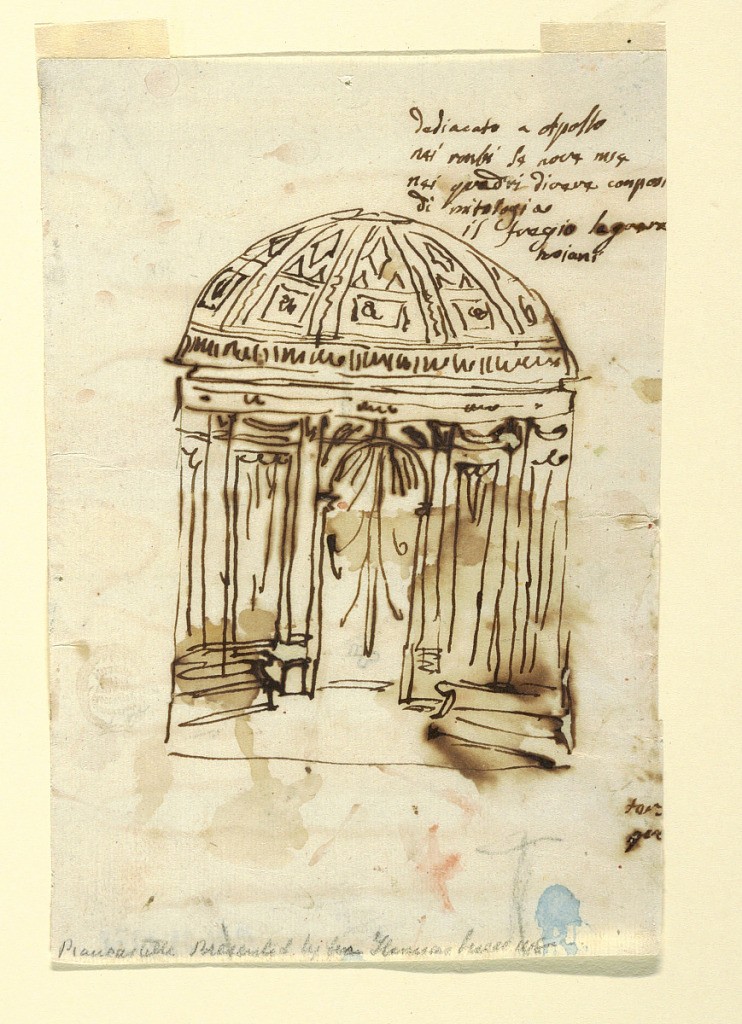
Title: Elevation of a Small Round Domed Room
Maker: Felice Giani, Italian, 1758–1823
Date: late 18th century
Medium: Pen and brown ink, brush and brown wash over traces of graphite on laid paper
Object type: Drawing
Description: Veritical rectangle. Divided into triangular panels with lozenges above, picture below. Caption: "dedicato a Apollo/ nei rombi le nove muse/ nei quadri diver [s]e composi/ di mitologia/ il fregio le guera/ troiani." Center: door and walls divided by pillars into panels. Sofas left and right. Below, at right, part of another caption: "terz/ p./"